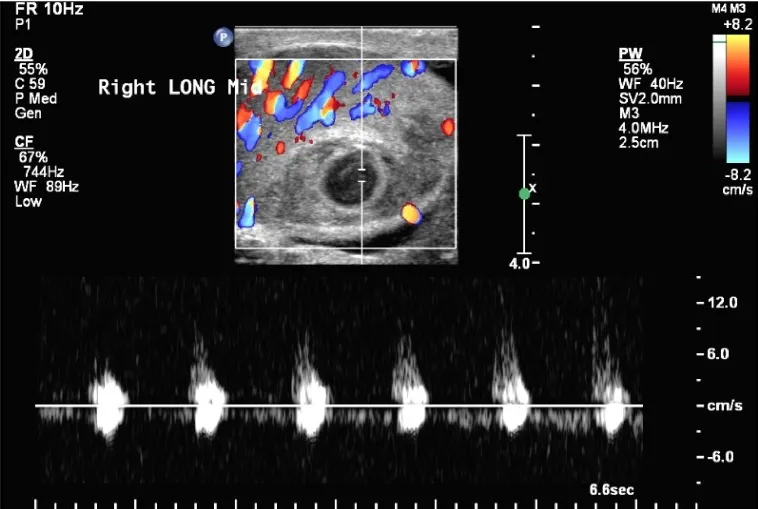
Doppler ultrasound of the right testicle in transverse reveals an arterial waveform within the center of the anechoic portion of the testicular mass.
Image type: radiology (ultrasound)